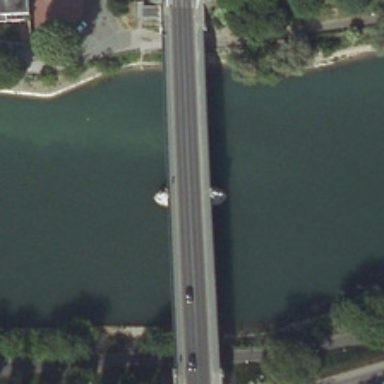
Many green trees are in two side of a green river with a bridge on it .